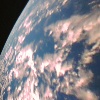
Label: cloud